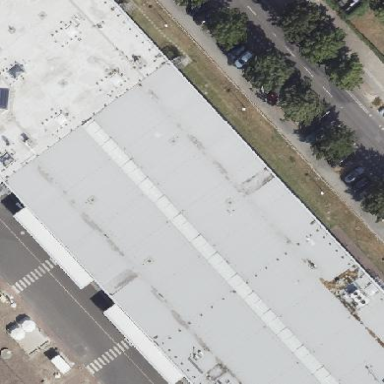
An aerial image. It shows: Office building with flat grey roof.